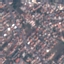
Label: Residential